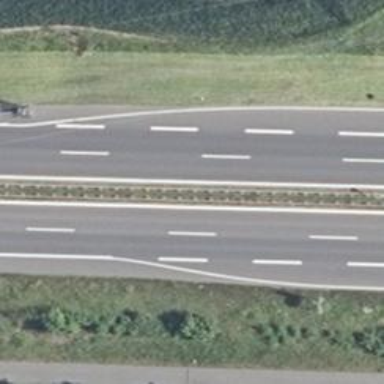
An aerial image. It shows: Asphalt motorway categorized as trunk road.